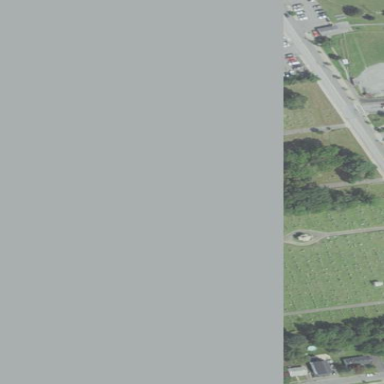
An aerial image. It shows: Cemetery.